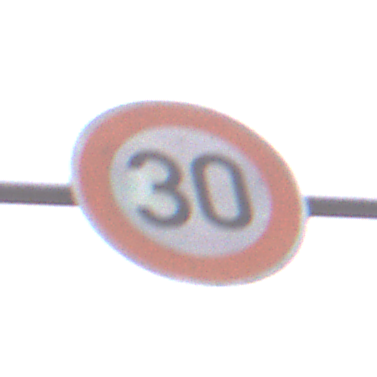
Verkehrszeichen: Geschwindigkeit30
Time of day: MorningAfternoon
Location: Outdoor (Urban)
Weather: Overcast
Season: NotSpecified
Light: Natural